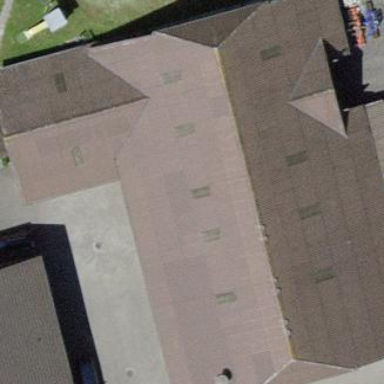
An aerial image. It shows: Barn.